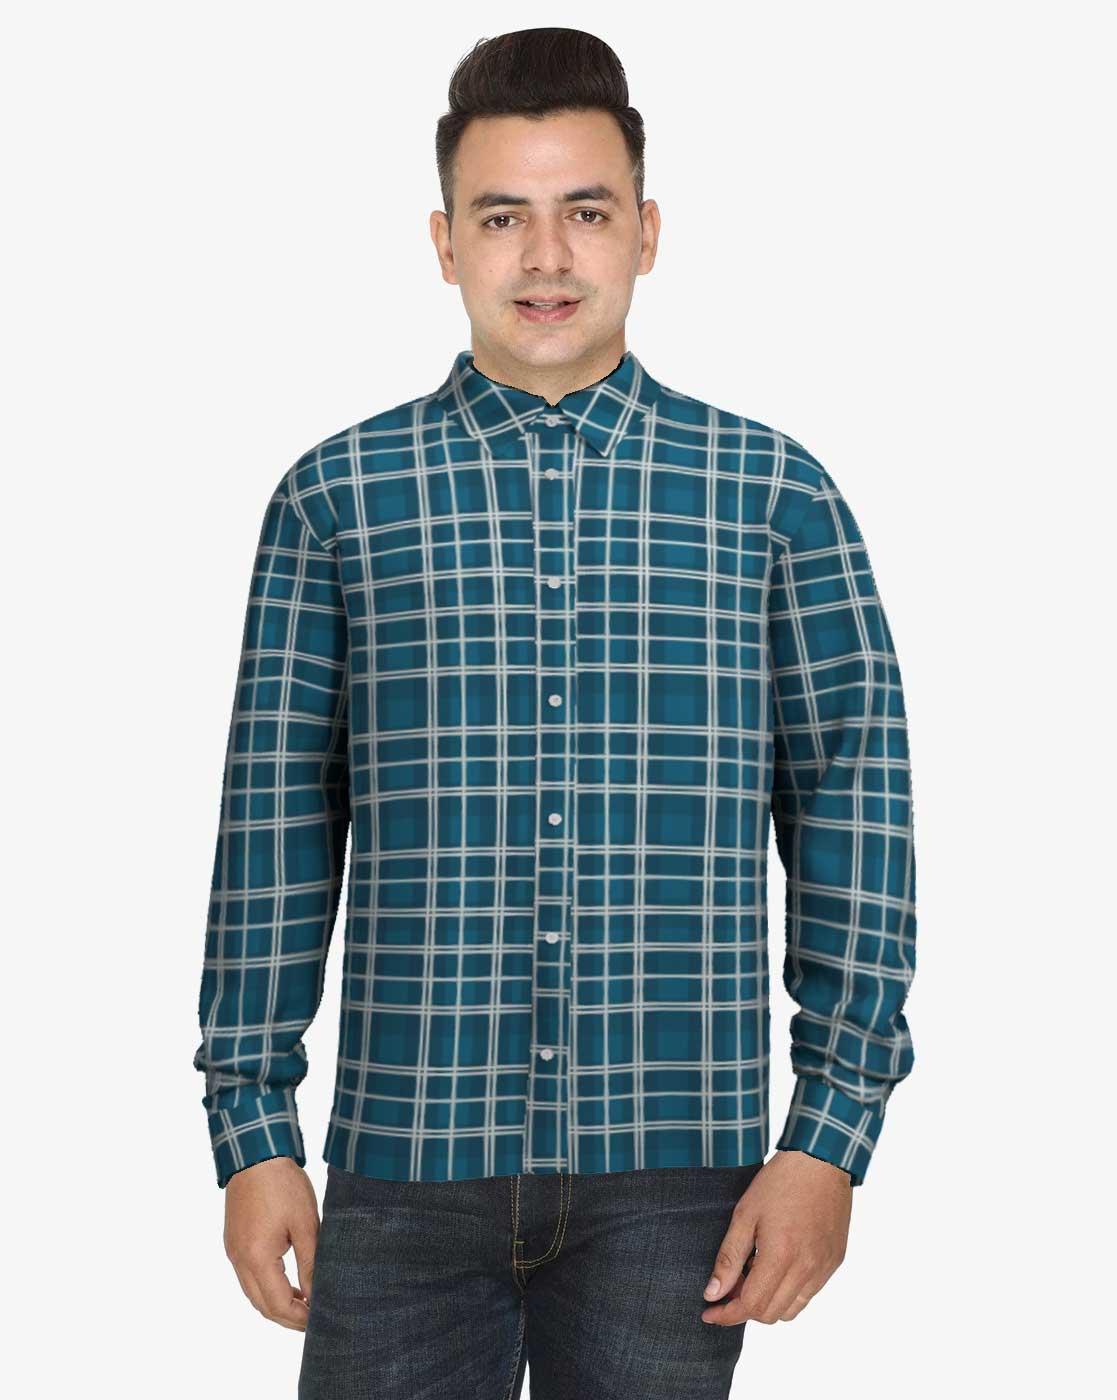
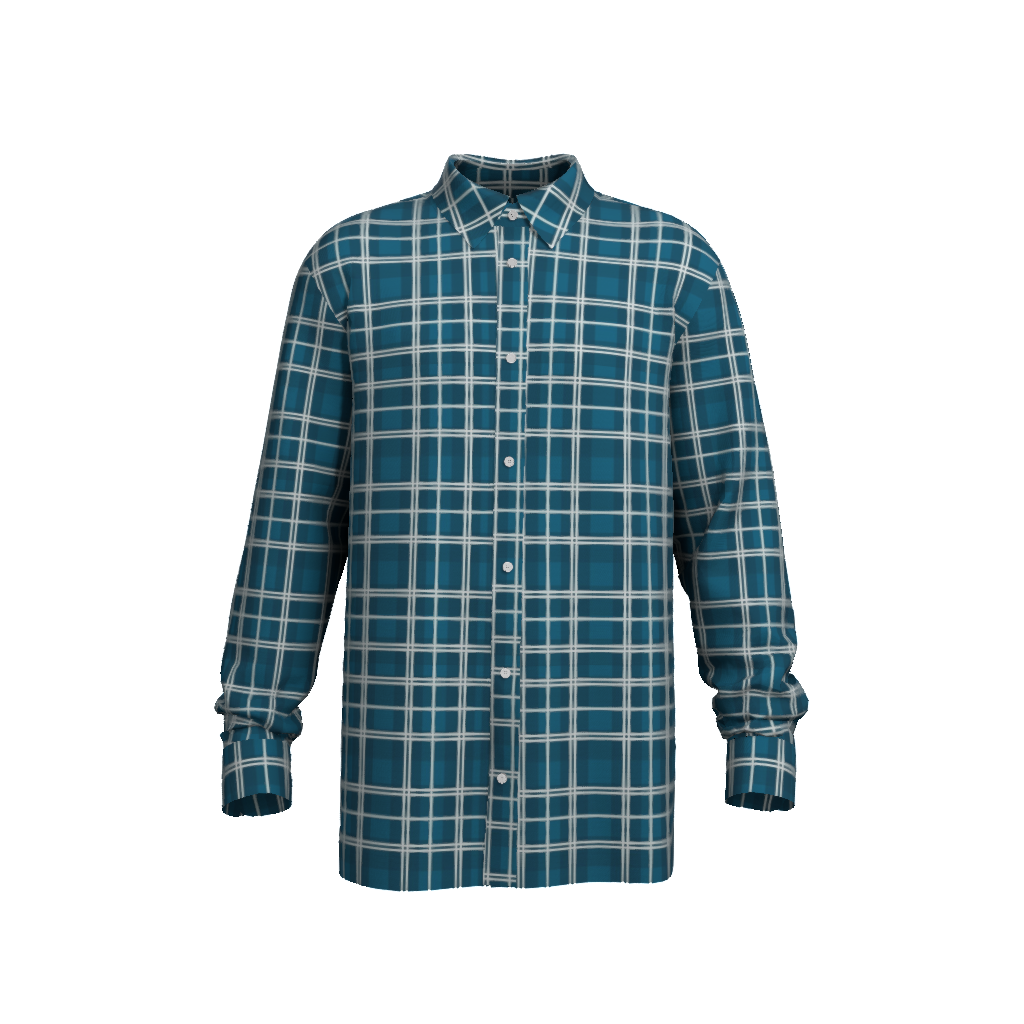
Clothing description: teal regular fit plaid button up tee